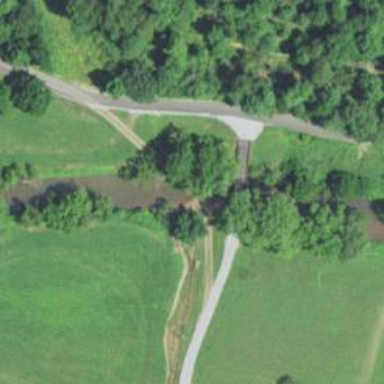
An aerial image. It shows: Service road that crosses over bridge.